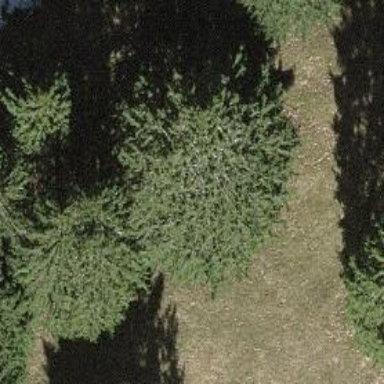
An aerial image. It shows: Single tag "natural: tree."